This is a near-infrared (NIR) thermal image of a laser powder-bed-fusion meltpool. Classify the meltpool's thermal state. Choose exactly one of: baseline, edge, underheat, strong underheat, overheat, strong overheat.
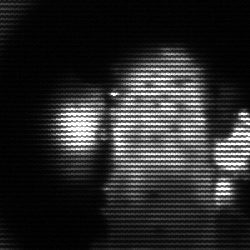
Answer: strong underheat